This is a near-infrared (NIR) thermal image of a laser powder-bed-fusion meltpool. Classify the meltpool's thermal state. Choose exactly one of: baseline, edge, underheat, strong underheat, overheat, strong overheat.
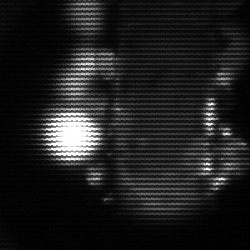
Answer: strong underheat